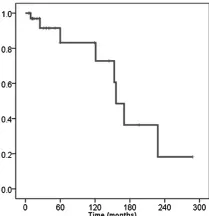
Kaplan-Meier curves for. Disease-free survival (DFS).
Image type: pathology (masson_trichrome)